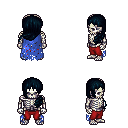
a pixel art fantasy rpg character, male body template, skeleton, blue tattered cape, red pants, raven left-swept hairstyle, four views (front, back, left, right), 2x2 character sprite sheet, small pixel art, hard edges, no anti-aliasing